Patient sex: M
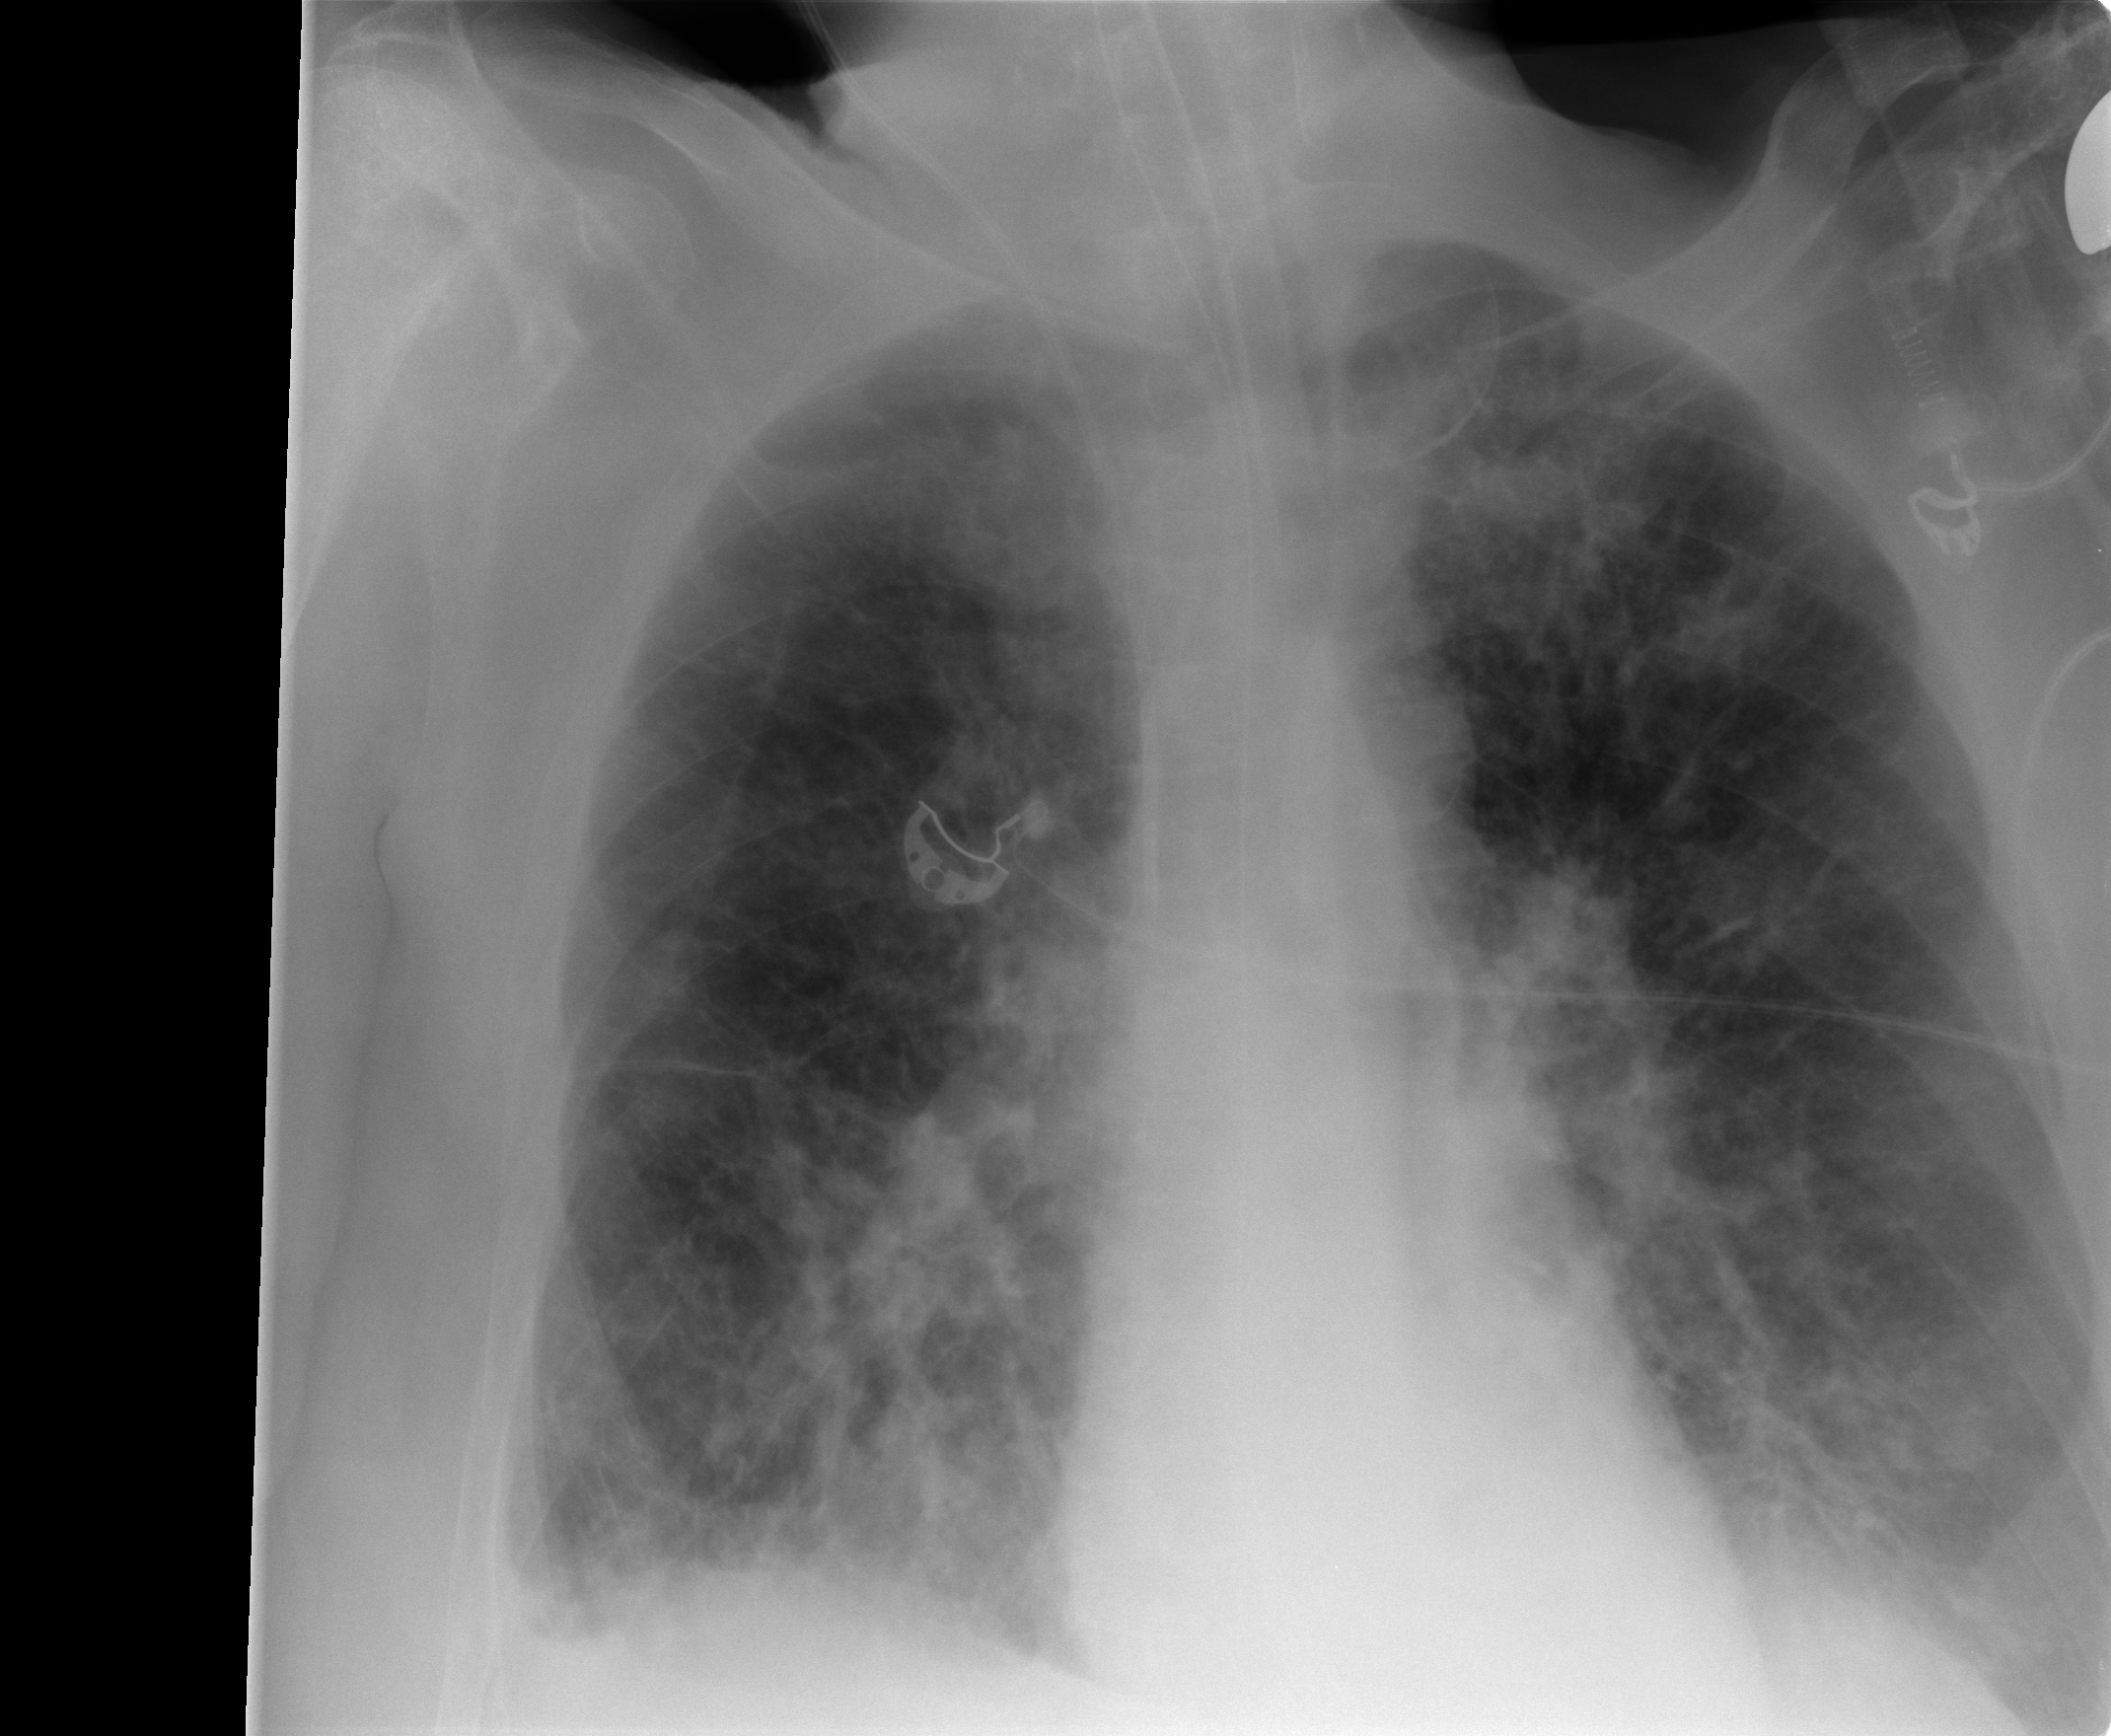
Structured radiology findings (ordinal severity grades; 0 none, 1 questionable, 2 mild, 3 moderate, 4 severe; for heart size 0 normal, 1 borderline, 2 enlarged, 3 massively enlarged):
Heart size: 0
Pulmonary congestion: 0
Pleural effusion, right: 2
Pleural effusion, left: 0
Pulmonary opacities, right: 3
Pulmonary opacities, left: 2
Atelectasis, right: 2
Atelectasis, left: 0